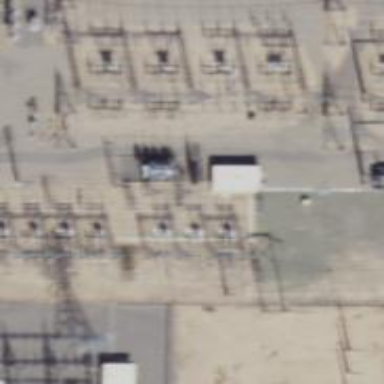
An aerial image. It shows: Switch used for power control.